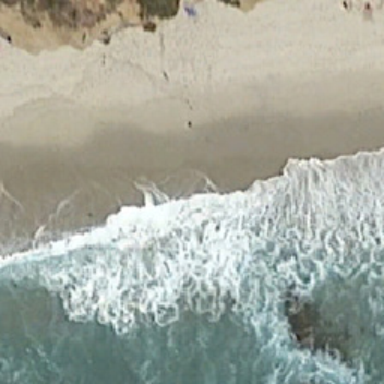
Irregular waves floated on the beach .